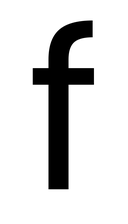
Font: Poppins-Regular